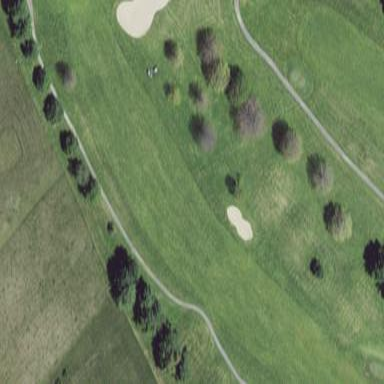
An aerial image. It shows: Golf fairway surrounded by grass.